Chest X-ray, AP view. Patient: 10 years old, sex M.
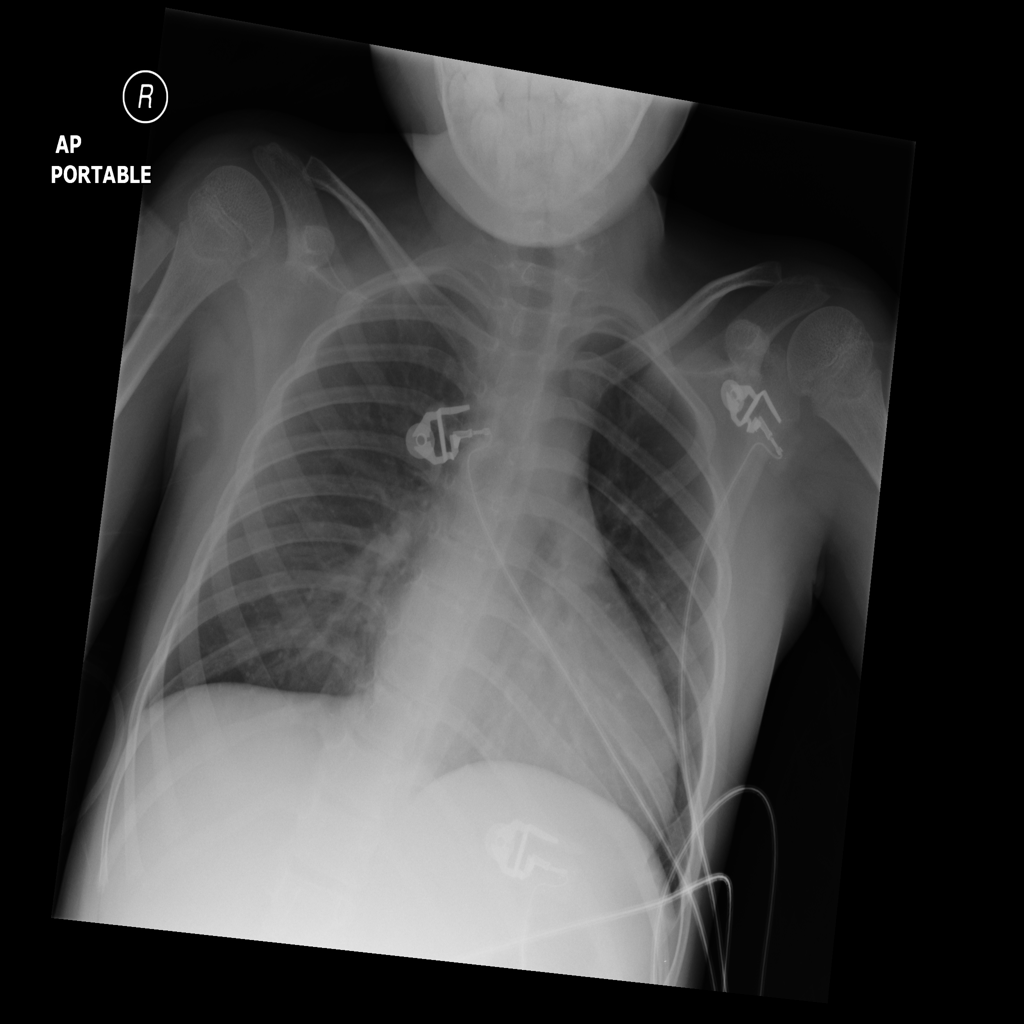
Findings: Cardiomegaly